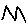
Label: zigzag